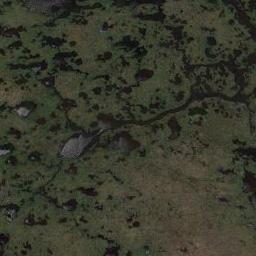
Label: wetland